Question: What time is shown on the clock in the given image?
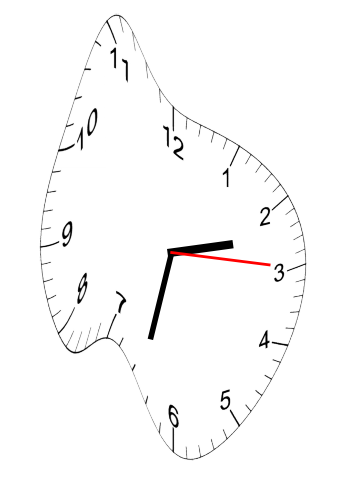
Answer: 02:32:15